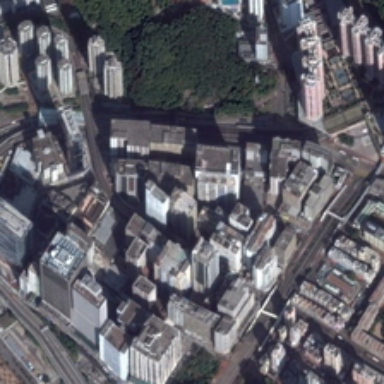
Many tall buildings have been built in this area .